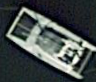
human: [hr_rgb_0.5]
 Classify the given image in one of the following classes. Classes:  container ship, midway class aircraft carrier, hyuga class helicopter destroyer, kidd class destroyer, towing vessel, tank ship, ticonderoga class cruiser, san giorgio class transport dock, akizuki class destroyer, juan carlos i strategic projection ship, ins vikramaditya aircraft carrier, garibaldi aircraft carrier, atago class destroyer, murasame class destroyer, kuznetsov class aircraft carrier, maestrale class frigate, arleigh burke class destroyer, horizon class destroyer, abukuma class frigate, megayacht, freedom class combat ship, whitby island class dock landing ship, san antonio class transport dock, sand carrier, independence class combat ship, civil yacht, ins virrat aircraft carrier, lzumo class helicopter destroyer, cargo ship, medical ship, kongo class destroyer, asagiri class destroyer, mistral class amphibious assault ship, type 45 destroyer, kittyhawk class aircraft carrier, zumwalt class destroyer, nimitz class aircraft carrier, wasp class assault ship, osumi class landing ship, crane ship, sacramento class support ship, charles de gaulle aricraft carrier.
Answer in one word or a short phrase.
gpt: Civil yacht